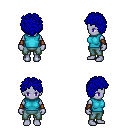
a pixel art fantasy rpg character, female body template, dark elf, purple skin, teal sleeveless shirt, teal pants, blue curly afro hairstyle, cloth bracers, four views (front, back, left, right), 2x2 character sprite sheet, small pixel art, hard edges, no anti-aliasing